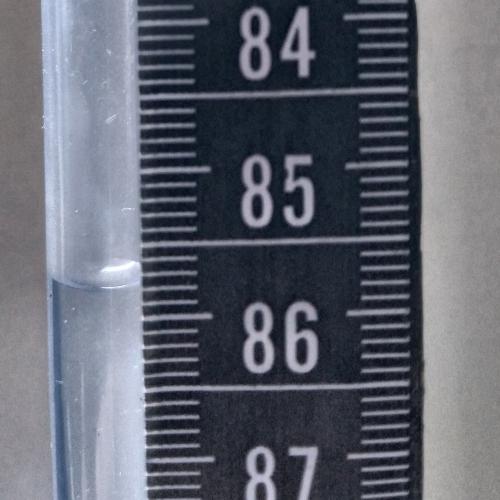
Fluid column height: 85.8 cm